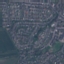
Land use / land cover class: Residential